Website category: auto
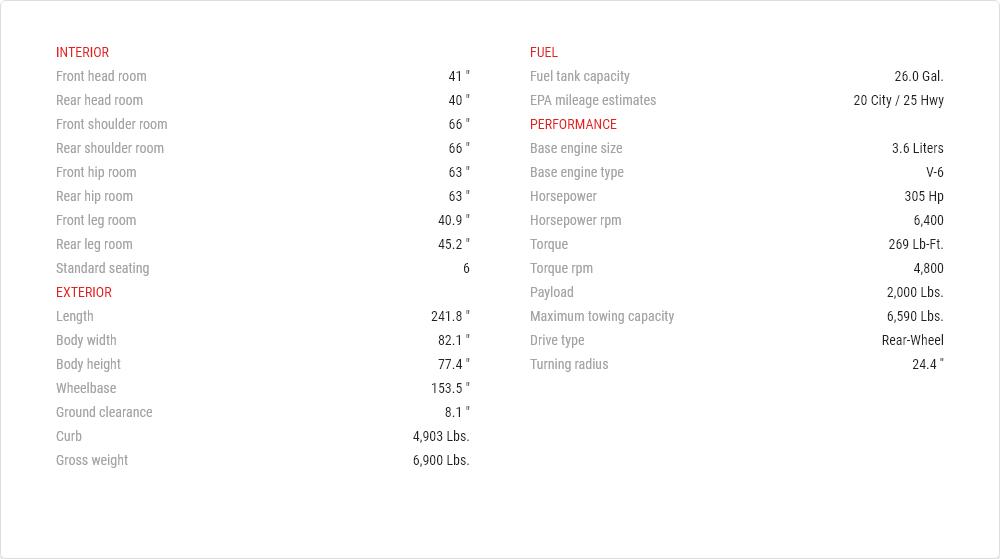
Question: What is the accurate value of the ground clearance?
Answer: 8.1 "

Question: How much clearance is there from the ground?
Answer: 8.1 "

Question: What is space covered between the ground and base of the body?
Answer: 8.1 "

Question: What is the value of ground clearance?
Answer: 8.1 "

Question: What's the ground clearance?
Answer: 8.1 "

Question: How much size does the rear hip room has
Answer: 63 "

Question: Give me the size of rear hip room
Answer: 63 "

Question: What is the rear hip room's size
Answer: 63 "

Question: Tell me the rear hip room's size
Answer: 63 "

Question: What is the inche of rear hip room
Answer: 63 "

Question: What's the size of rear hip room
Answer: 63 "

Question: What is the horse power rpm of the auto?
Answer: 6,400

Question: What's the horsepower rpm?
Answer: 6,400

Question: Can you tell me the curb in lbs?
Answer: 4,903 lbs.

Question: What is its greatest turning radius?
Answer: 24.4 ''

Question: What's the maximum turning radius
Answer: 24.4 ''

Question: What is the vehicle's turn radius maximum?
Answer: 24.4 ''

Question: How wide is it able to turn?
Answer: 24.4 ''

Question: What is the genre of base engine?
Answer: V-6

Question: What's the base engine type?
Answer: V-6

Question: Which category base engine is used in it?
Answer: V-6

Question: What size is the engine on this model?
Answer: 3.6 liters

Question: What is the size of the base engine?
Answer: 3.6 liters

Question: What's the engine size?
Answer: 3.6 liters

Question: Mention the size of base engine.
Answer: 3.6 liters

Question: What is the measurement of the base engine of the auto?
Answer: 3.6 liters

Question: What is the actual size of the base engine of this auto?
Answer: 3.6 liters

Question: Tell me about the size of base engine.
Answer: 3.6 liters

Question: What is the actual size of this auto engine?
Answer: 3.6 liters

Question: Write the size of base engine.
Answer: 3.6 liters

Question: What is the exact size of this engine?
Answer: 3.6 liters

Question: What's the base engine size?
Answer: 3.6 liters

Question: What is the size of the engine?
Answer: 3.6 liters

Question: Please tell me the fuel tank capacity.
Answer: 26.0 gal.

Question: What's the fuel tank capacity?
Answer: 26.0 gal.

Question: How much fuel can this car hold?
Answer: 26.0 gal.

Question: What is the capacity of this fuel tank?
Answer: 26.0 gal.

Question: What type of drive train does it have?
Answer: rear-wheel

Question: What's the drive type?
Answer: rear-wheel

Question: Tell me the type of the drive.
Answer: rear-wheel

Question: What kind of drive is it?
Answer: rear-wheel

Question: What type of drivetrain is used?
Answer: rear-wheel

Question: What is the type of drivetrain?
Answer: rear-wheel

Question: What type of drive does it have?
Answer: rear-wheel

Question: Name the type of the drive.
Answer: rear-wheel

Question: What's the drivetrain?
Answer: rear-wheel

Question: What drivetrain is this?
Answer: rear-wheel

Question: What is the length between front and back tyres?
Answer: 153.5 "

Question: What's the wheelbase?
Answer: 153.5 "

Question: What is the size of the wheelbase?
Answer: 153.5 "

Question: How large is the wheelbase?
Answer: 153.5 "

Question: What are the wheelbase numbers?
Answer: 153.5 "

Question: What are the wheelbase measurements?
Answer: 153.5 "

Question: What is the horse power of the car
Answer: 305 hp

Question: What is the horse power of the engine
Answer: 305 hp

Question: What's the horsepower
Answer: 305 hp

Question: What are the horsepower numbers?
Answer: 305 hp

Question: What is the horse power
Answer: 305 hp

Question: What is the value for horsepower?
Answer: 305 hp

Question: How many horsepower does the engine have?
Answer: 305 hp

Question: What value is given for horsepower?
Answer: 305 hp

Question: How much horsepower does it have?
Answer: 305 hp

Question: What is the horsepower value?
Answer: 305 hp

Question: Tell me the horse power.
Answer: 305 hp